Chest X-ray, AP view. Patient: 17 years old, sex F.
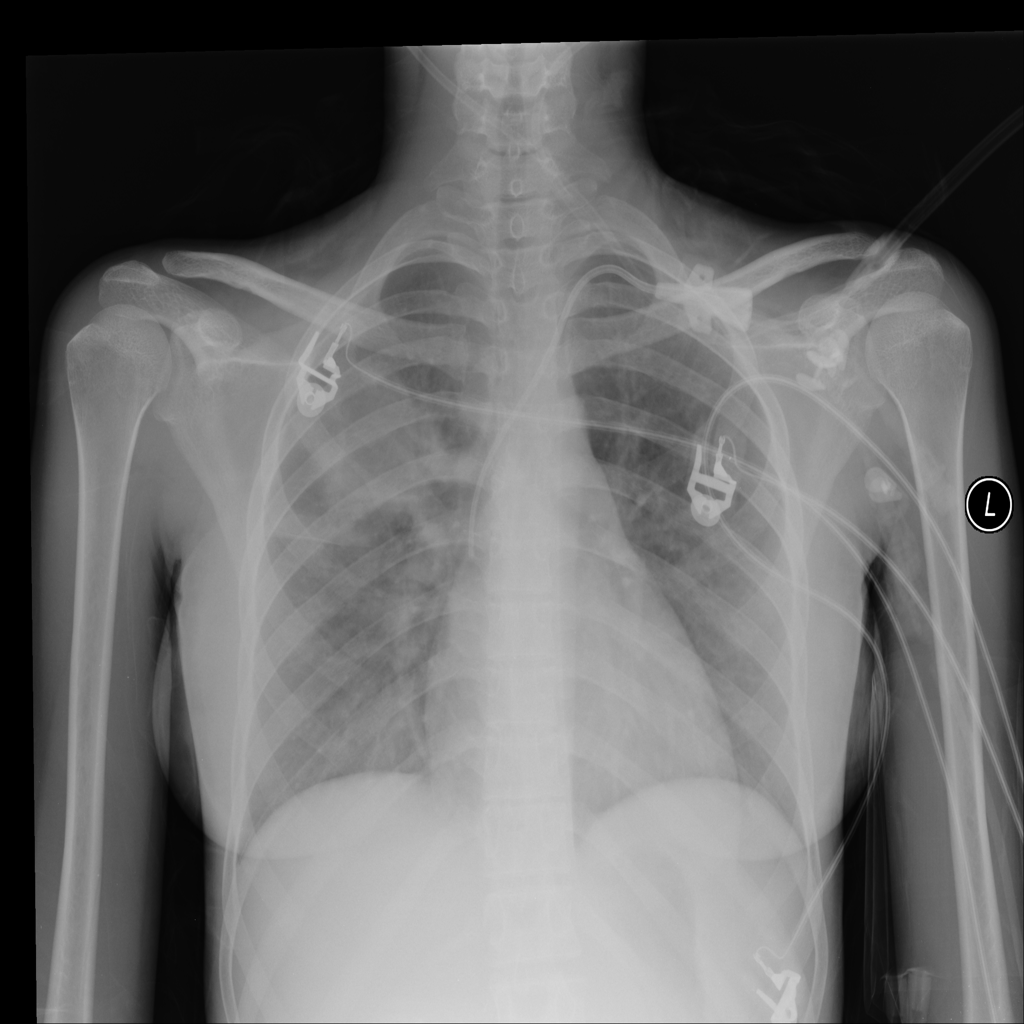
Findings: Edema